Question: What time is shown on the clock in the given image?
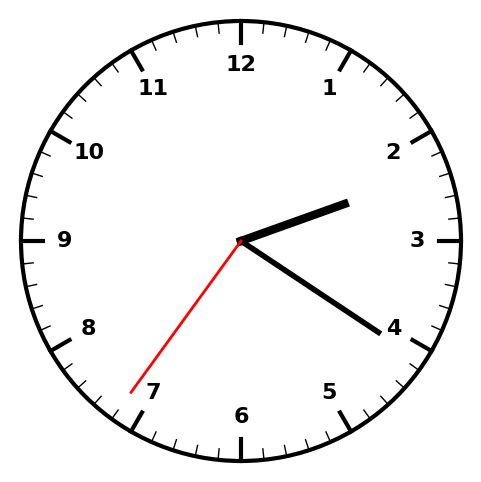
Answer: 02:20:36